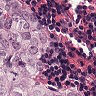
Metastatic tissue present: yes